Question: I want to create a synthesizer for iOS5 and the interface that I have in mind is quite advanced to be made with the IB. So I was hoping there would be some tools or libraries for more advanced GUIs for iOS. Preferably I'd do this in C++ and use as little Objective-C as possible.
Here's an example of what it could become:

You could look at this as some sort of 2D game as I'll also need small animations etc.
Any suggestions of what could be helpful to me?
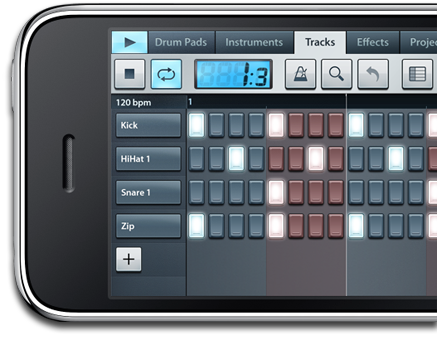
Answer: While the screenshot looks nice, it's not very complex IMHO. All I see are buttons, a segmented control and a custom LCD-like view. All of these can easily be done with Cocoa Touch, and you'd be even able to do most of this with IB if you want.
Since the native framework is Cocoa Touch and that one is done in Objective-C, it doesn't make much sense to use anything else unless there's a good reason for a different framework. Since every other framework needs to use Cocoa Touch as well they are all by definition lagging behind Cocoa Touch, might not provide all the features and/or even introduce bugs on their own. If Apple adds new features, you'll have to wait until the third party framework makes use of it.
Additionally, you'll get the most support with Cocoa Touch: almost every (advanced) iOS developer can help you with Cocoa Touch issues, but if you use a third party framework there are a lot less people that can help you. That even starts with books: you shouldn't have a problem finding good books on UI programming with iOS using Objective-C/Cocoa Touch, but there are considerably fewer books on third party frameworks.
Animations are pretty easy in Cocoa Touch. For easier things the normal 'UIView' animations are sufficient, but for anything more complex you'd add CoreAnimation animations. Apple has lots of guides and sample code on these topics on their developer site and usually they are pretty good.